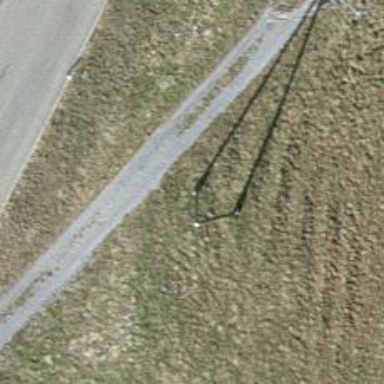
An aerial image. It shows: Guyed power pole.